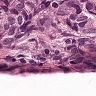
Metastatic tissue present: yes